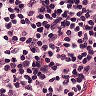
Metastatic tissue present: no